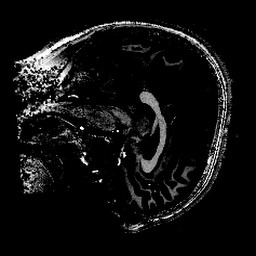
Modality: MP2RAGE
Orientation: sagittal